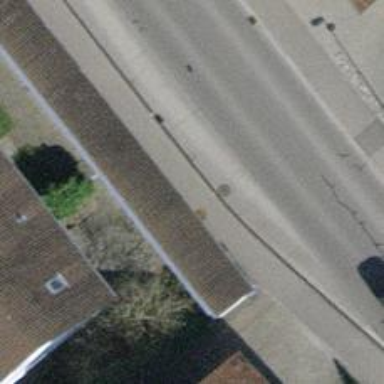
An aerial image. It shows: Bus stop with platform for public transport.